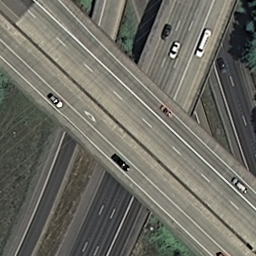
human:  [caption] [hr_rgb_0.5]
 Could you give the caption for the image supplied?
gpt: A complicated overpass cross the roads diagonally with some cars on the roads .

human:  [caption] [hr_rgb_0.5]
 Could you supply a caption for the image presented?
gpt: An overpass go across the narrow roads diagonally with some plants surounded the roads .

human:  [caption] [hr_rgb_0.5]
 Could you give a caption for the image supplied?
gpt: A multilevel overpass cross the roads diagonally with some cars on the roads .

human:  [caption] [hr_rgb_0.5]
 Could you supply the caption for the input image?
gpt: An overpass go across the roads diagonally .

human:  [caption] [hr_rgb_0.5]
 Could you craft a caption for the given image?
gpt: A multilevel overpass go across the roads with some cars on the roads .